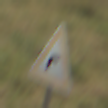
Verkehrszeichen: KurveRechts
Umgebung: Outdoor, Nature
Tageszeit: MorningAfternoon
Wetter: Overcast
Licht: Natural
Jahreszeit: NotSpecified
Kontrast: LowContrast